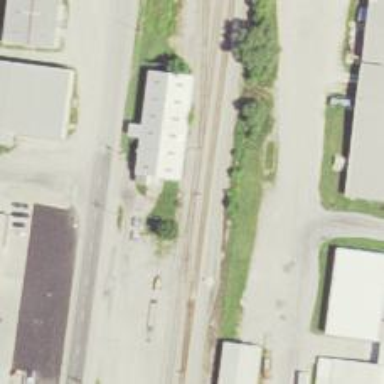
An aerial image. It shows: Railway siding with rails.